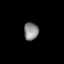
Tissue: lung
Cell type: Epithelial cells
Senescence score: 0.1935
Nuclear area (px): 247
Mean DAPI intensity: 139.785